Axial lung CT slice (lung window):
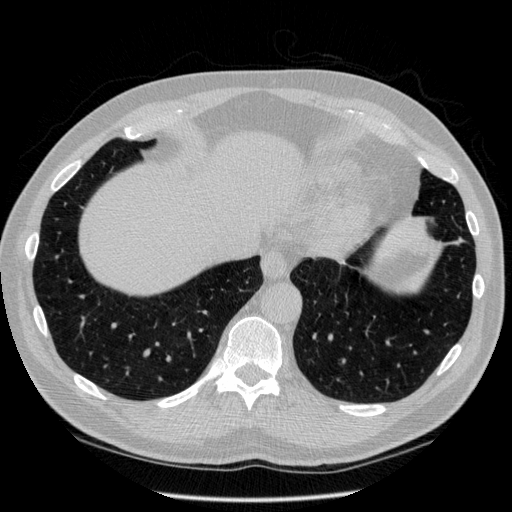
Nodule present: no